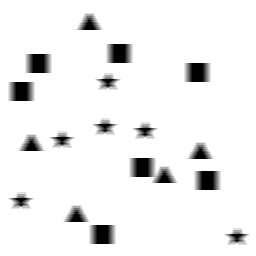
Squares: 7
Triangles: 5
Stars: 6
Total shapes: 18